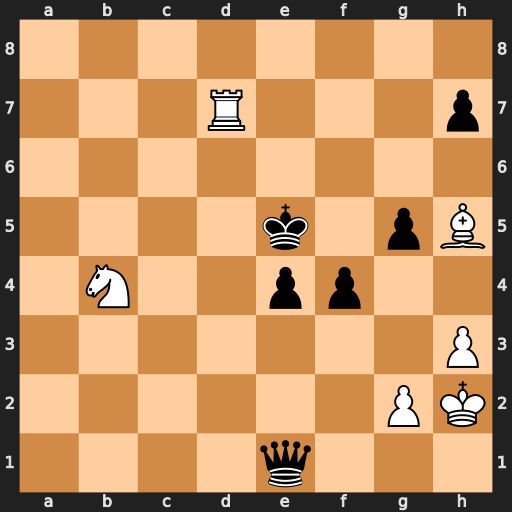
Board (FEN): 8/3R3p/8/4k1pB/1N2pp2/7P/6PK/4q3
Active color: w
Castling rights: -
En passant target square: -
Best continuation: Nd3+ exd3 Re7+ Kd6 Rxe1